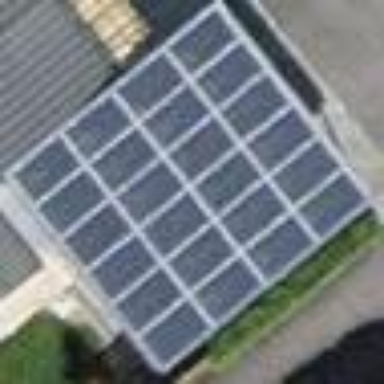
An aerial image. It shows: Solar power generator with photovoltaic panels.